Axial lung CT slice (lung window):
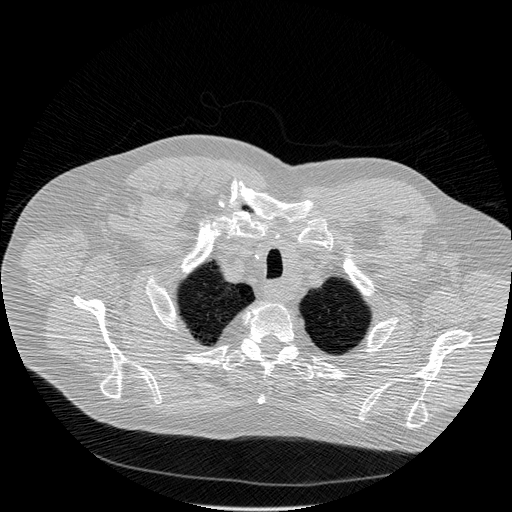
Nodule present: no